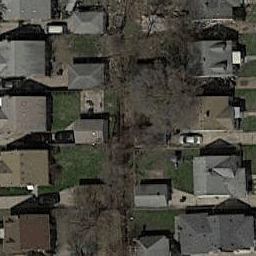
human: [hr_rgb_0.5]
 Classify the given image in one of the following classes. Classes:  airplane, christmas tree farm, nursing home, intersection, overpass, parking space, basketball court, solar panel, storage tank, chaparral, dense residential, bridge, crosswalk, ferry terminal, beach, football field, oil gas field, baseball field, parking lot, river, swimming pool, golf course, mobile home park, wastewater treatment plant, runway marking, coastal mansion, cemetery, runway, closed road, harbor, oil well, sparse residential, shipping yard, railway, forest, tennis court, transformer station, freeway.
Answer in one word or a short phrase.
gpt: dense residential